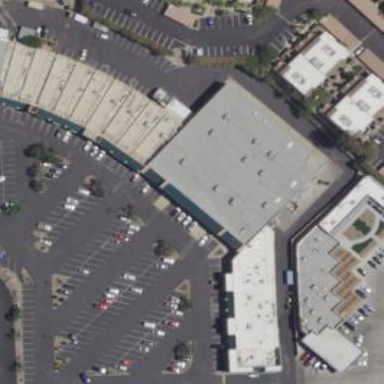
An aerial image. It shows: Retail area.